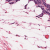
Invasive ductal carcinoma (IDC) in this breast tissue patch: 1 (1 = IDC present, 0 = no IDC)